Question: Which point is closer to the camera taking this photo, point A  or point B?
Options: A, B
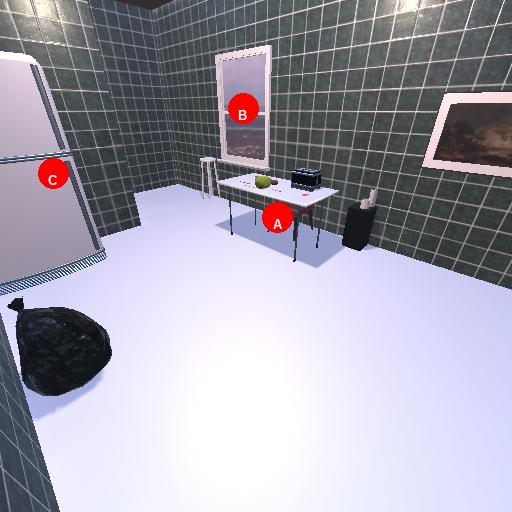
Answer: A